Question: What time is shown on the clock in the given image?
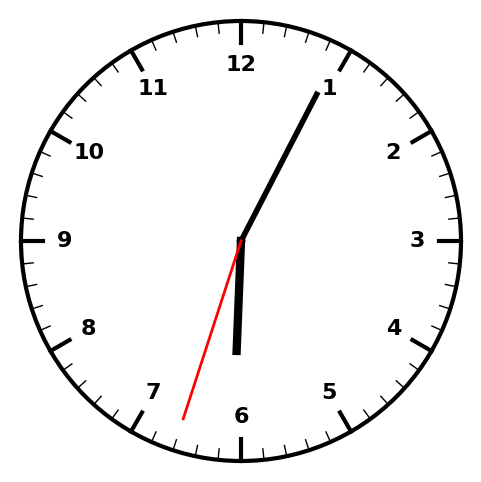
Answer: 06:04:33